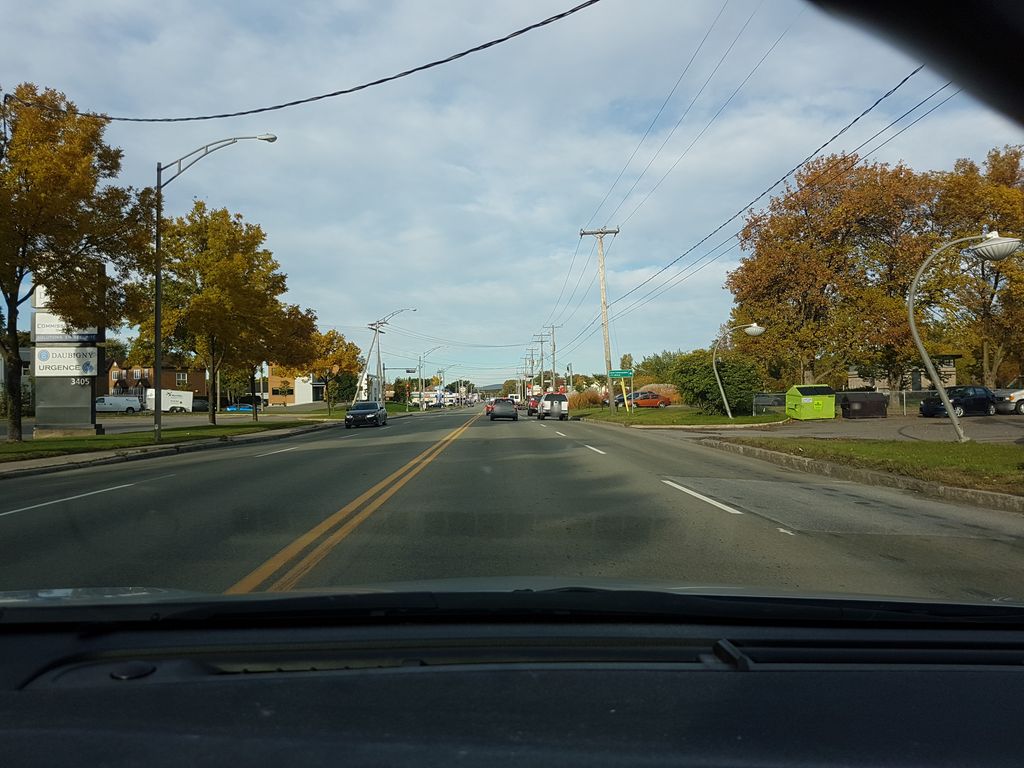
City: quebec_city